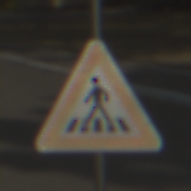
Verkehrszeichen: FussgaengerueberwegRechts
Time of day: MorningAfternoon
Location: Outdoor (Suburban)
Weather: Clear
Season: NotSpecified
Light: Natural